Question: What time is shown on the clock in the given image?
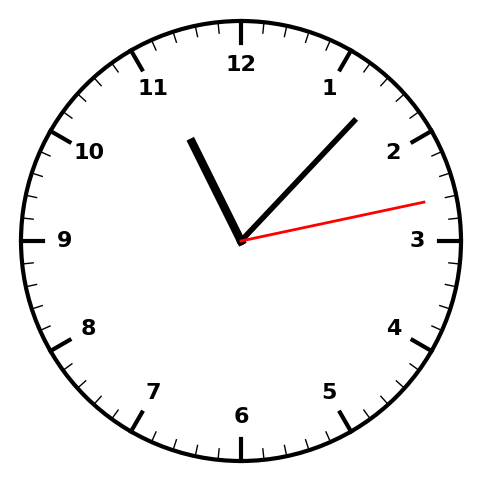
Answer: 11:07:13